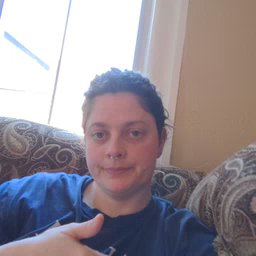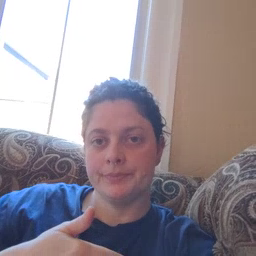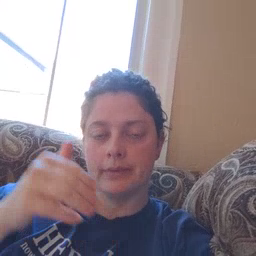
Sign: night